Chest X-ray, PA view. Patient: 61 years old, sex M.
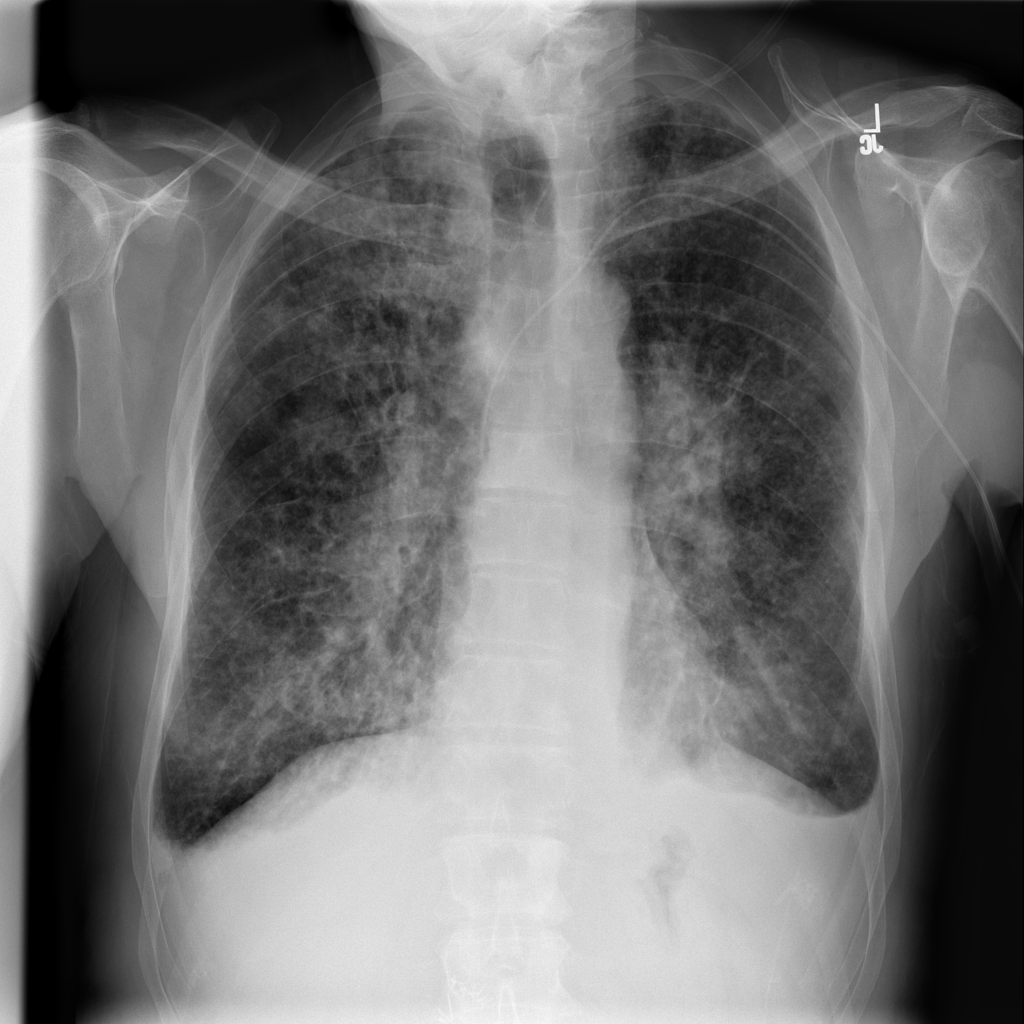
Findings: Effusion, Mass